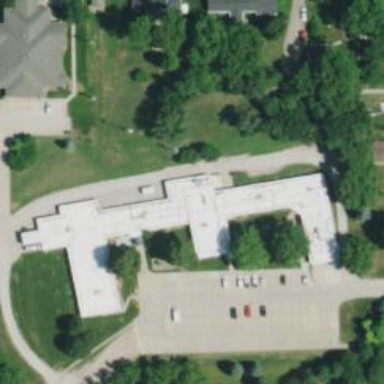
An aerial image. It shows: Nursing home.